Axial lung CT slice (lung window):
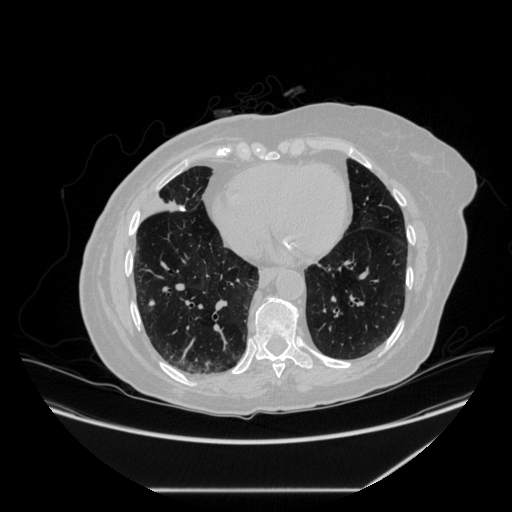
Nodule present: yes
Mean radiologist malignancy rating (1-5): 1.5